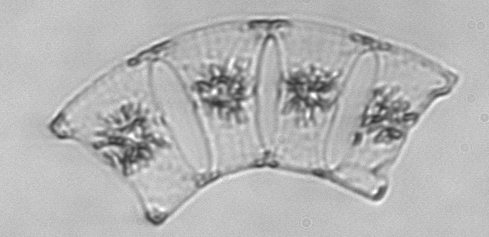
Label: Eucampia